Interaction volume radius: 5 \u00c5
Interaction volume height: 15 \u00c5
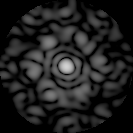
Disorder parameter: 0.7542